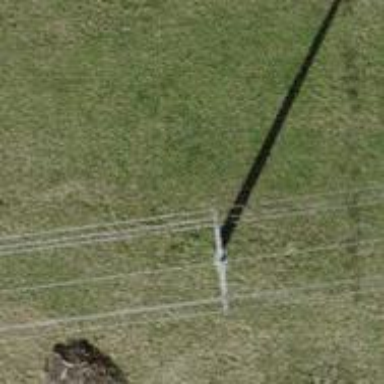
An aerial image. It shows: Concrete power pole.